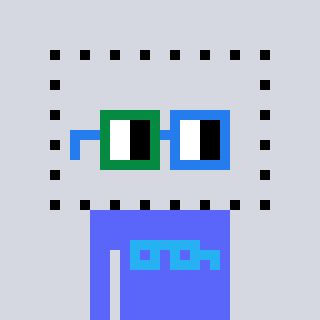
a pixel art character with square green and blue glasses, a void-shaped head and a purple-colored body on a cool background